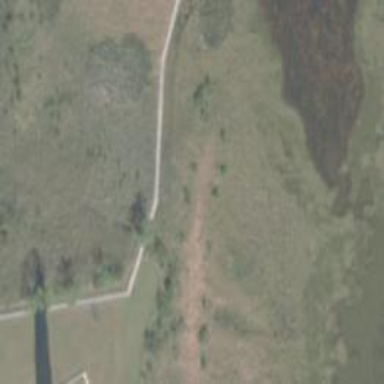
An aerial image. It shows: Path.